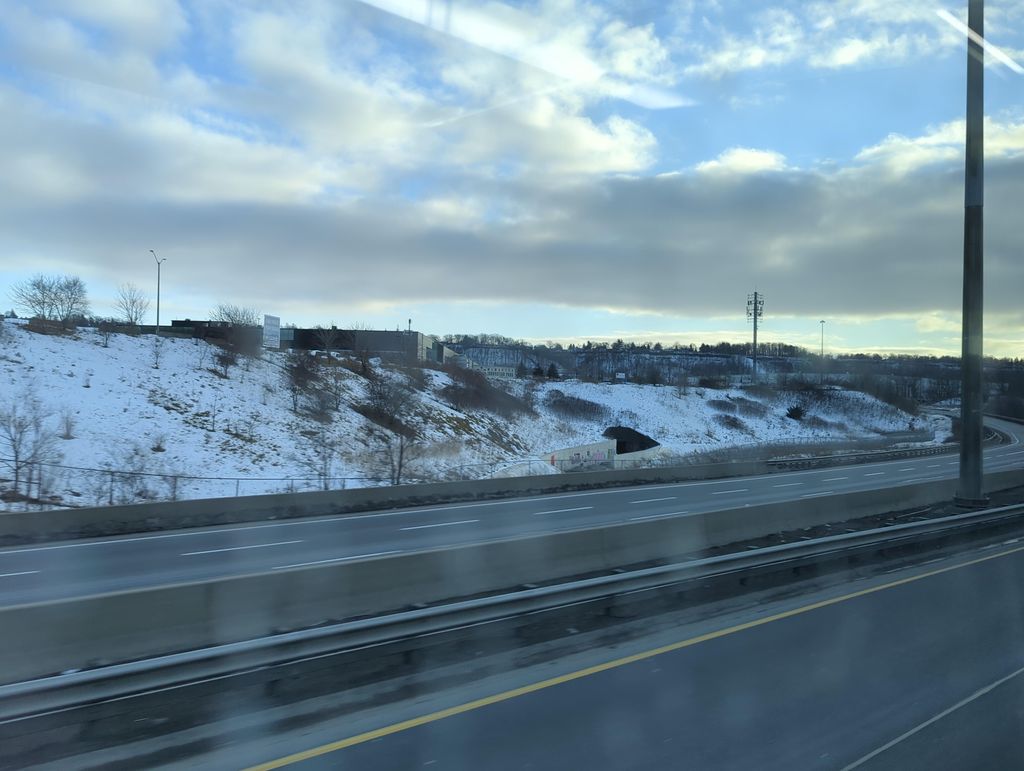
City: hamilton